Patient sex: M
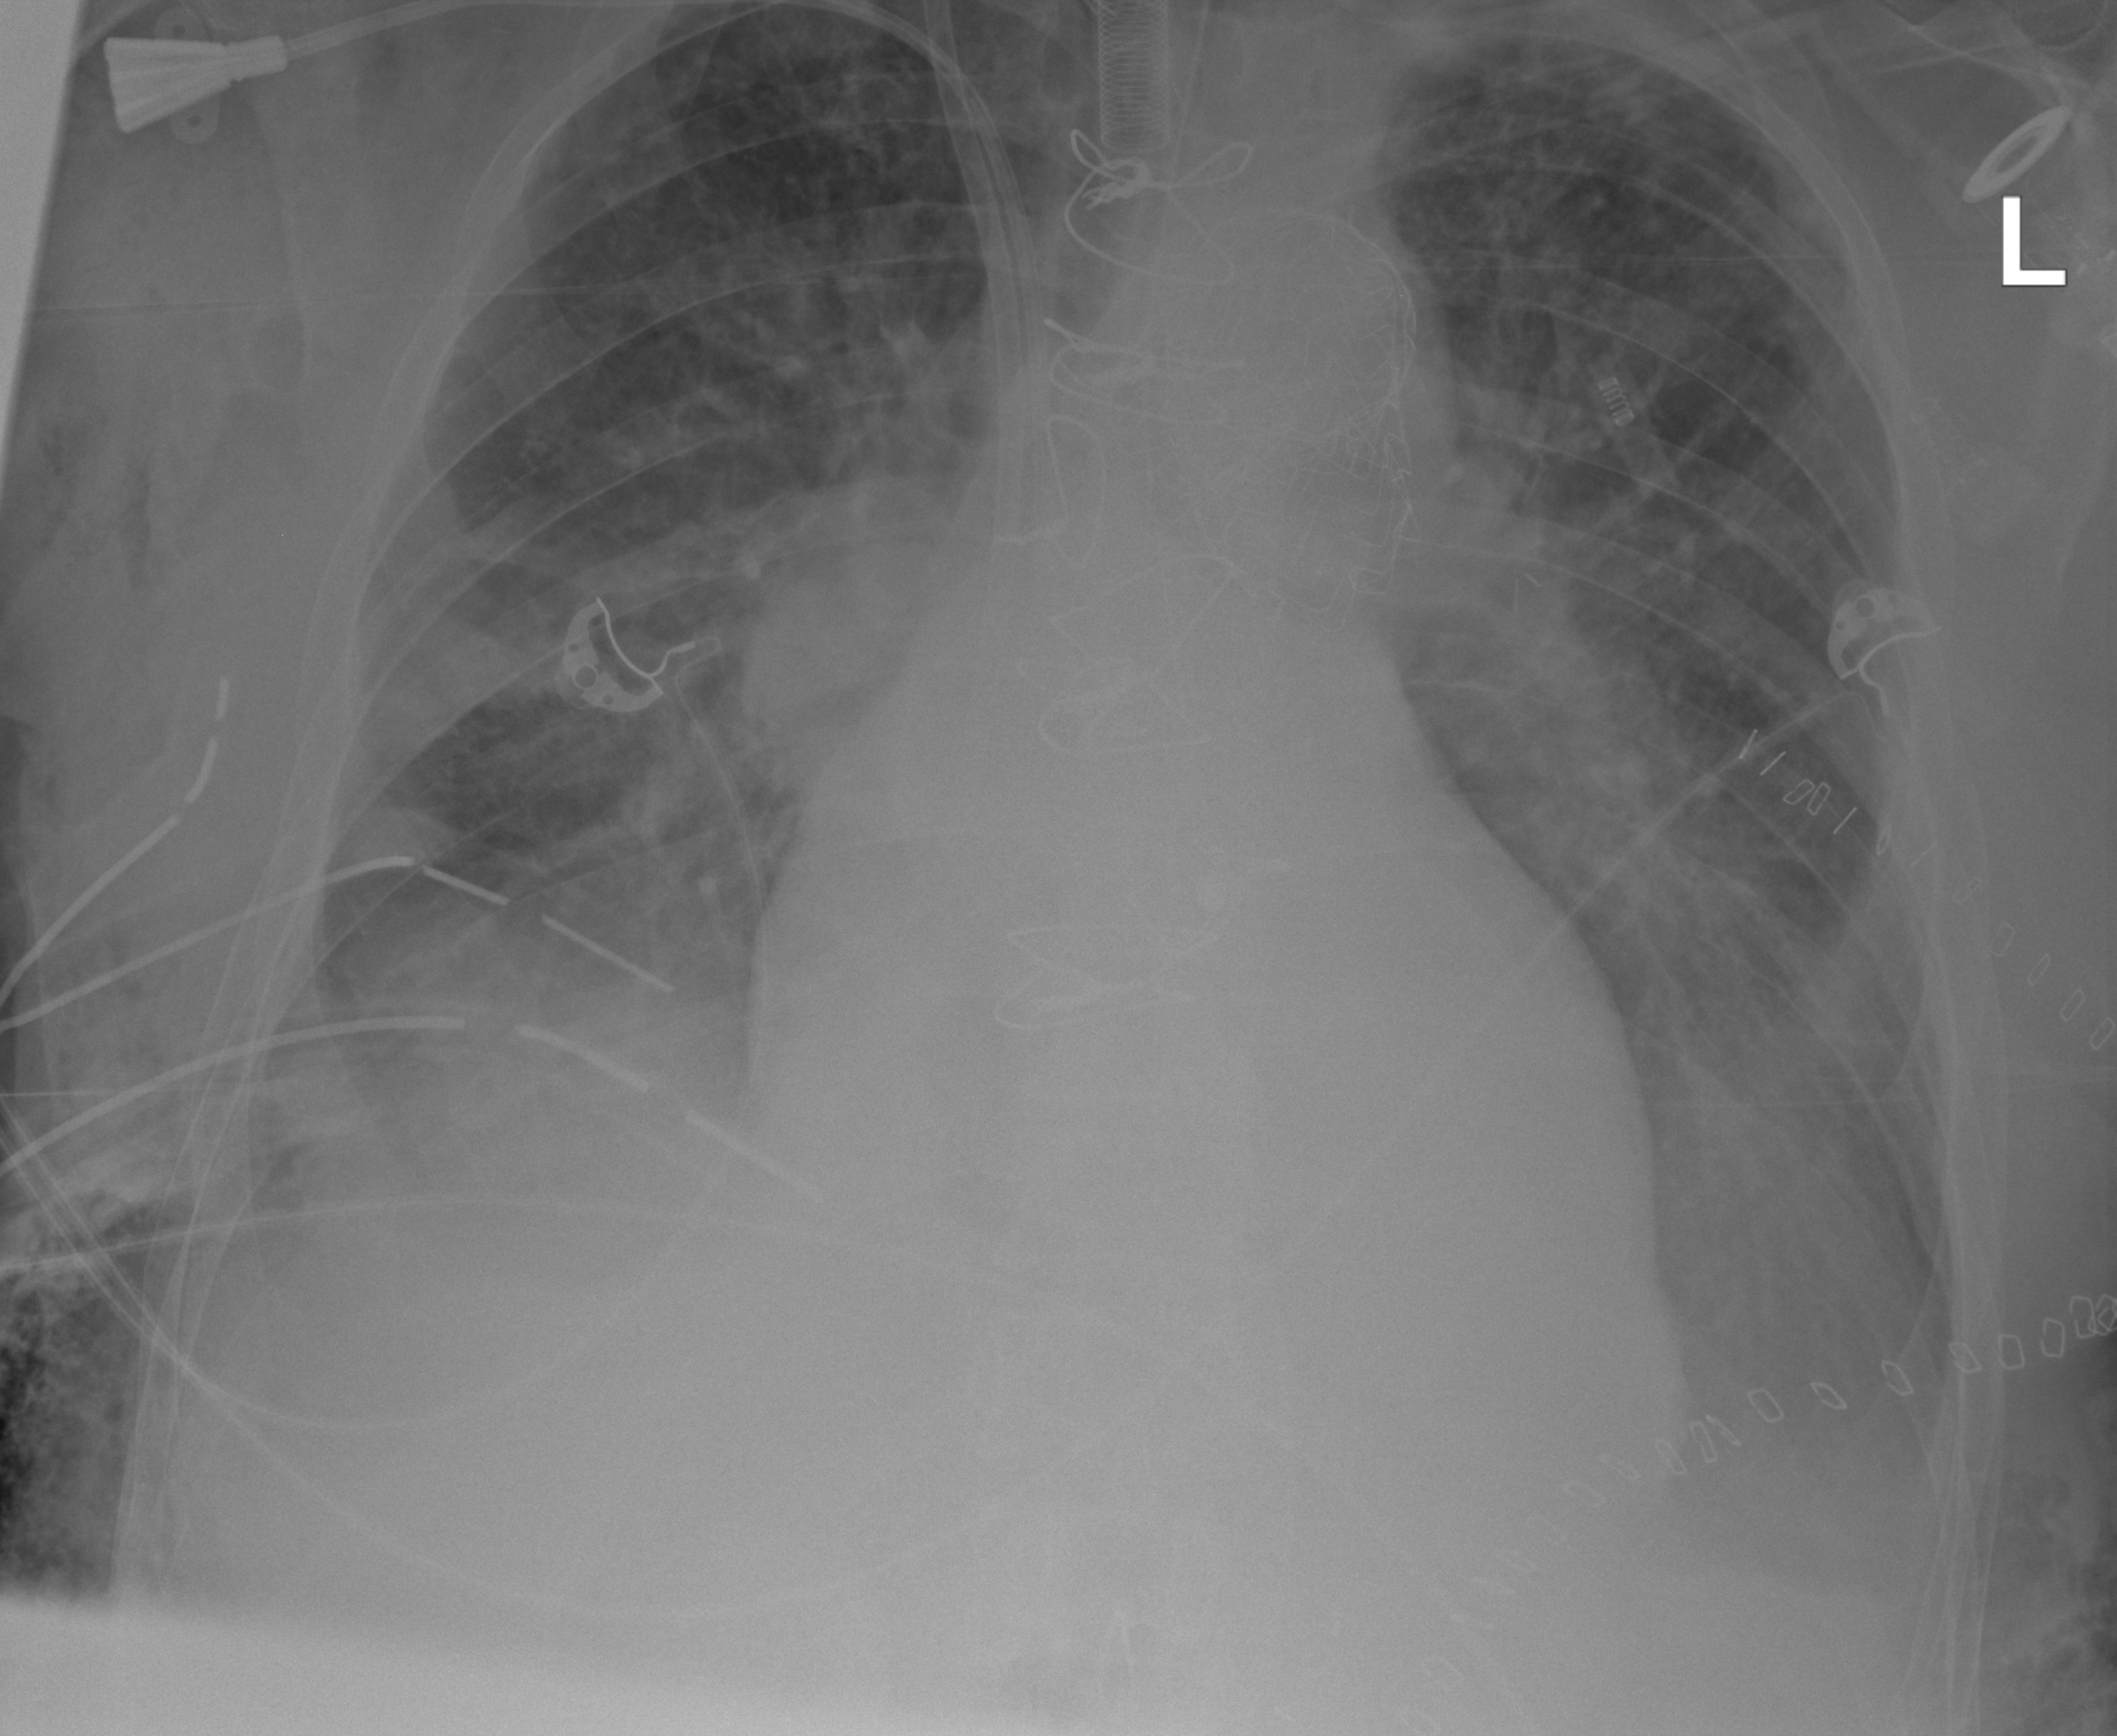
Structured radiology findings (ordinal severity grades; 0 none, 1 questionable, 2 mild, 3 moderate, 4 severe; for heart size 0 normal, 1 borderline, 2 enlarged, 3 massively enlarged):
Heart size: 1
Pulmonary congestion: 2
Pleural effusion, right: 2
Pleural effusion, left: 3
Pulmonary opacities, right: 2
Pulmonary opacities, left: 2
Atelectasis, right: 2
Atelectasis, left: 2